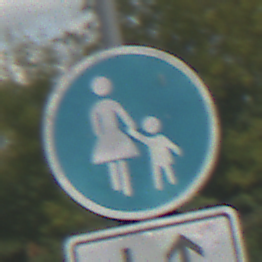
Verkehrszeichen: Gehweg
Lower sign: RichtungsangabeDurchPfeile8
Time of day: Midday
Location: Outdoor (Suburban)
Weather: PartlyCloudy
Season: Summer
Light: Natural